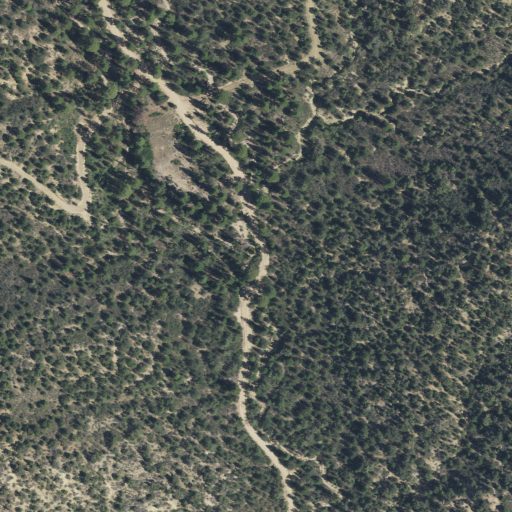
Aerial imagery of valley in Utah named Birch Canyon containing evergreen forest, deciduous forest, and open development